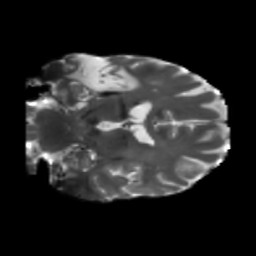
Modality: T2w
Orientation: coronal
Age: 47
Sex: male
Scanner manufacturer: siemens
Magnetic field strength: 3 T
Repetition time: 5.25 s
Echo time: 0.08 s